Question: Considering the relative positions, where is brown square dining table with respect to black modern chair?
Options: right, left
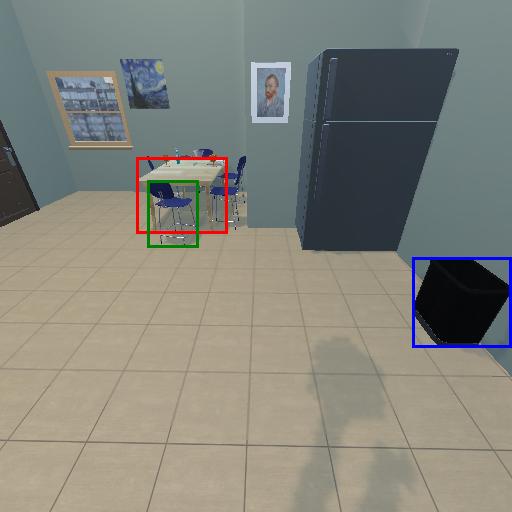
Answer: right